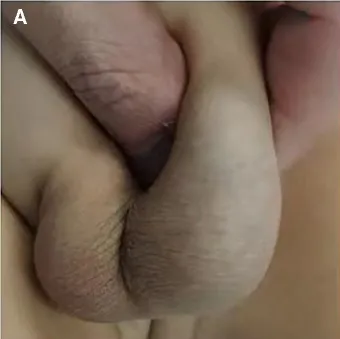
The appearance of case 3 and intraoperative findings On palpation of the scrotum, there was a firm mass located in the upper pole of the left testis (A).
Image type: medical_photograph (skin_photograph)